Interaction volume radius: 10 \u00c5
Interaction volume height: 45 \u00c5
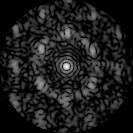
Disorder parameter: 0.6015